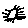
Label: sun